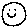
Label: smiley face